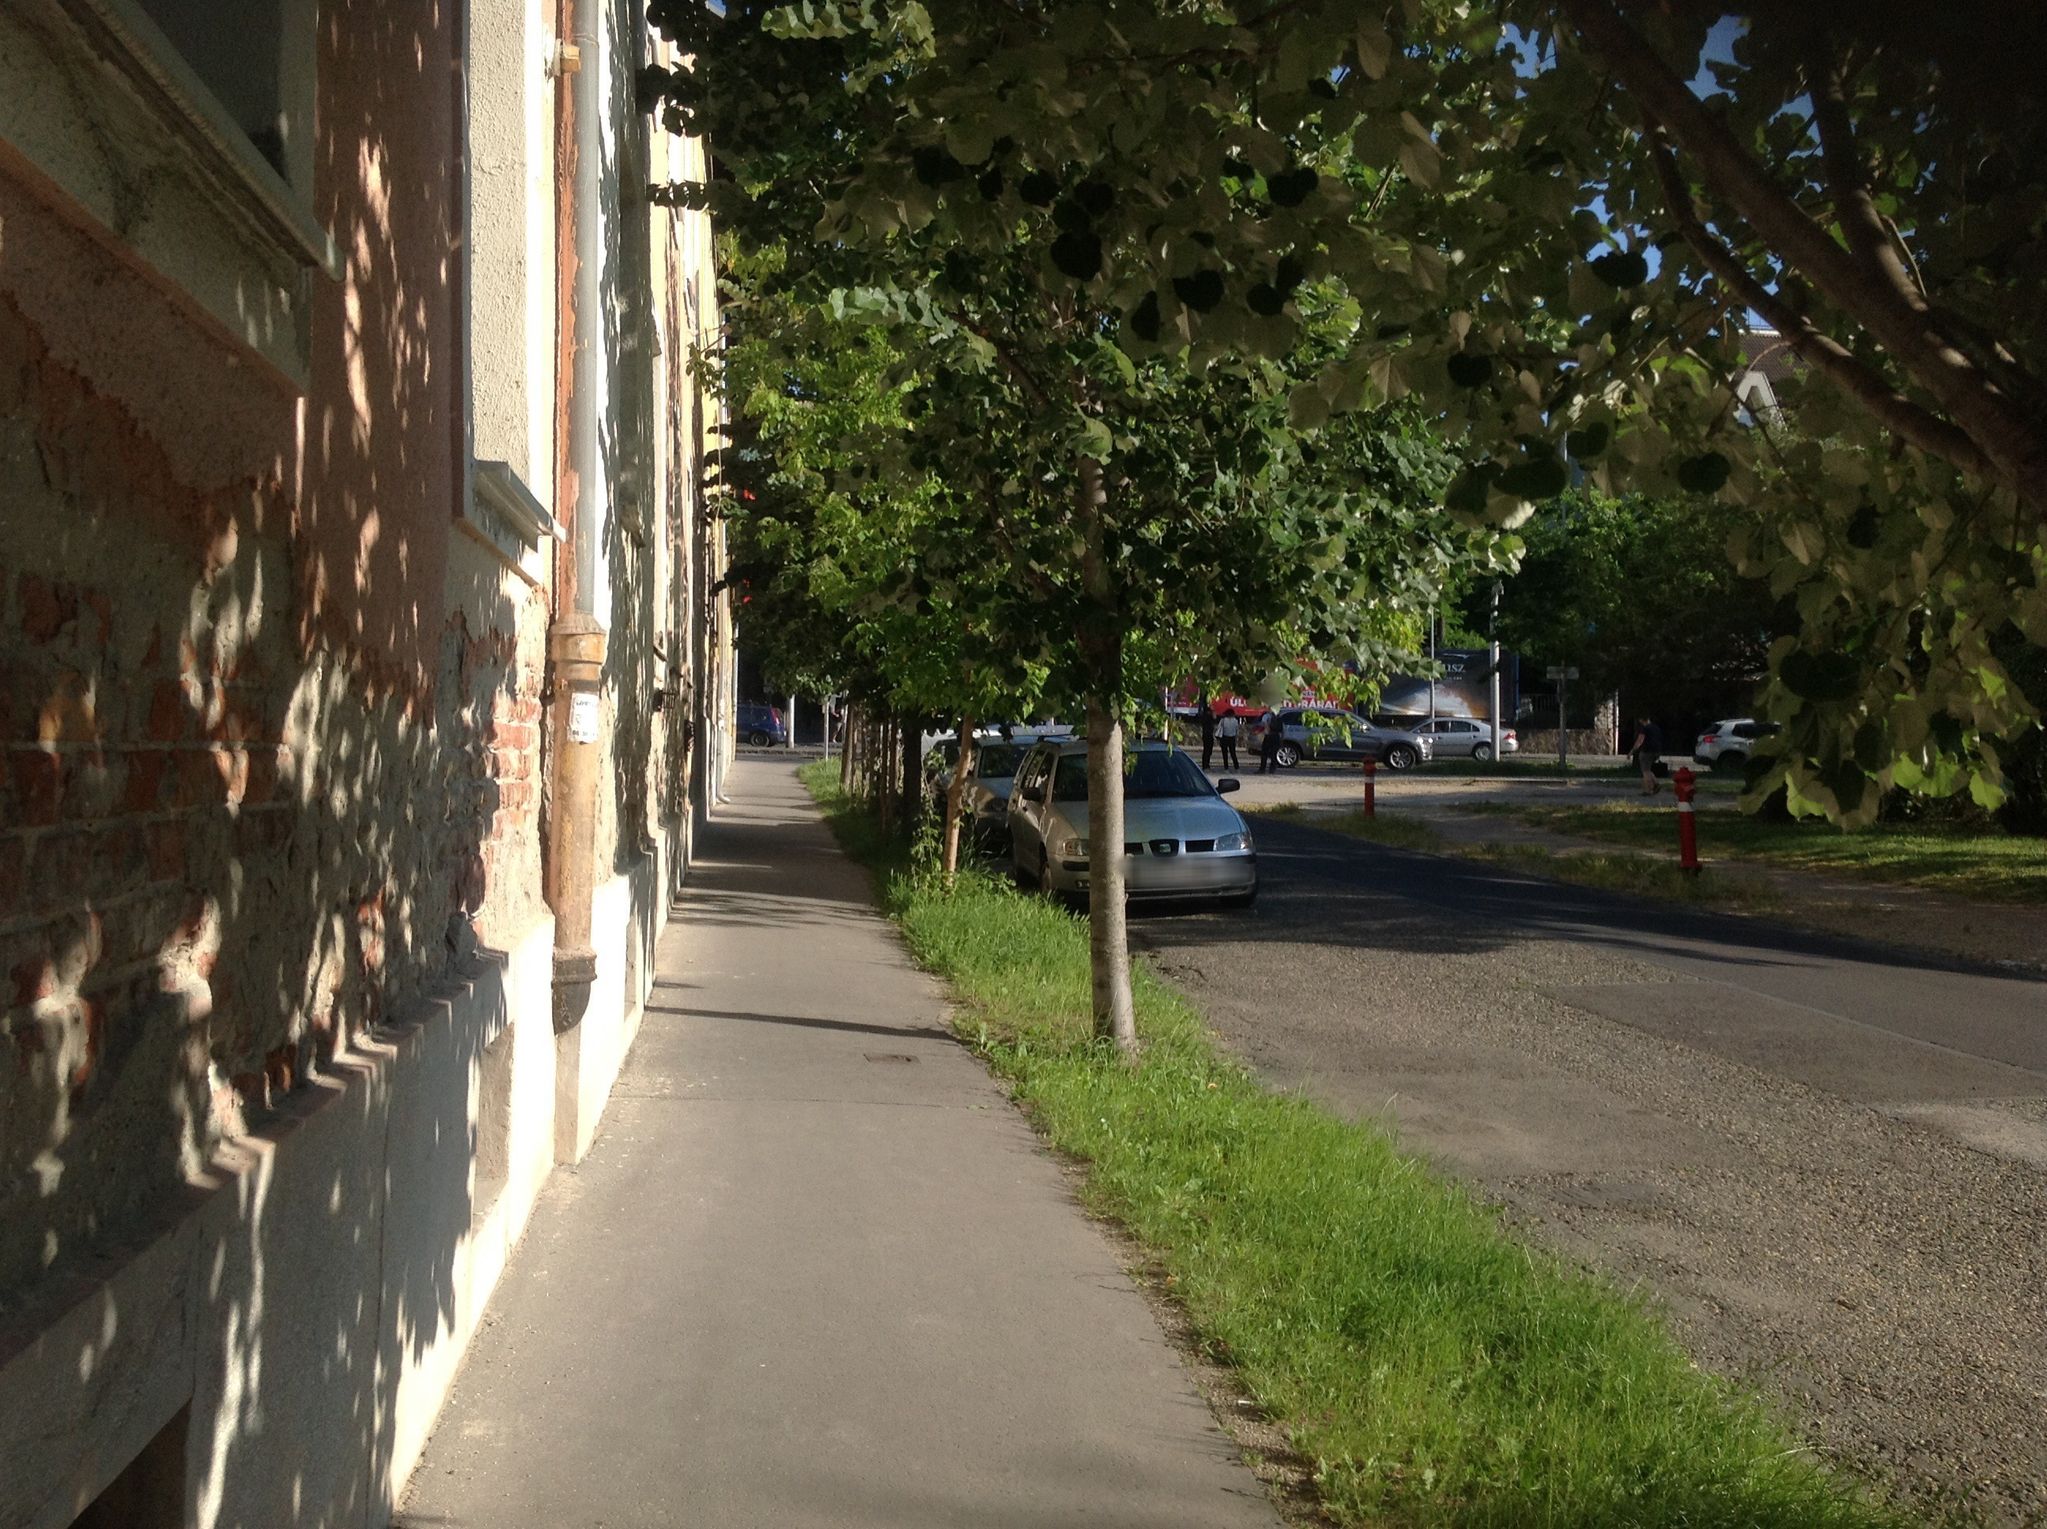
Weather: clear
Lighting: day
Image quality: good
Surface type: walking surface
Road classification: residential
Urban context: urban centre
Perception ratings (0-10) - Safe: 6.42, Lively: 8.38, Beautiful: 8.76, Boring: 4.17, Depressing: 1.76, Wealthy: 8.09